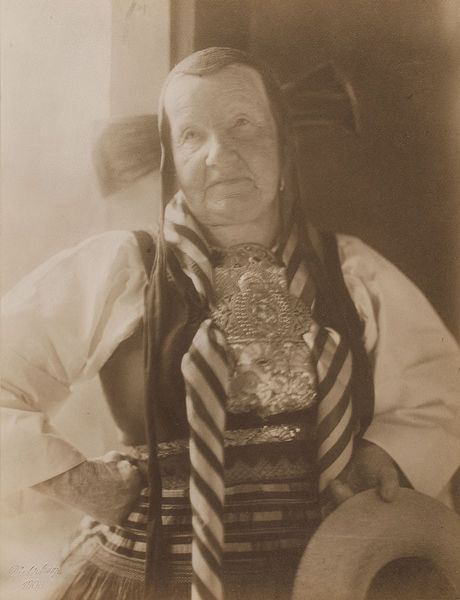
Titel: Baake Burmester
Künstler: Minya Diez-Dührkoop
Standort: Hamburg
Institution: Museum für Kunst und Gewerbe Hamburg
Schlagwörter: frau, haube, portrait, kopfbedeckung, papier, foto, fotografie, photographie, photo, tracht, karton, lichtbild, volkstracht, bildwerke, angewandte und bildende kunst, hessische systematik, porträt, porträtfotografie, porträtphotographie, platindruck, platinotypie, hüftbild, getont, vierländerin